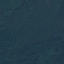
Land use / land cover: Forest